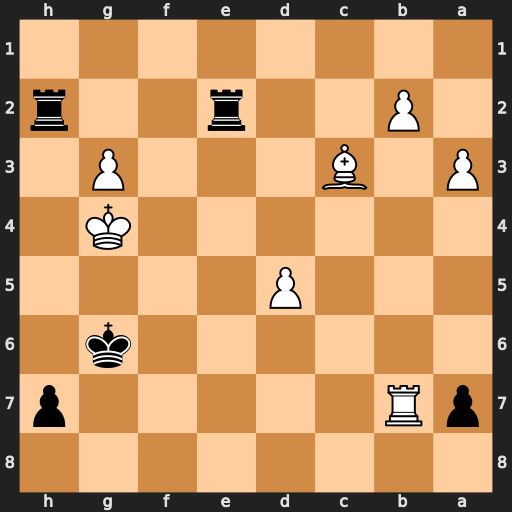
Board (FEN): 8/pR5p/6k1/3P4/6K1/P1B3P1/1P2r2r/8
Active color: b
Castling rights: -
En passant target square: -
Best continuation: h5+ Kf3 Rhf2#